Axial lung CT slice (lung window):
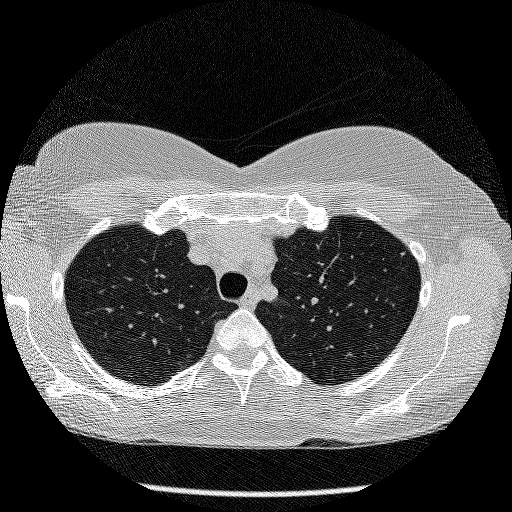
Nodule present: no